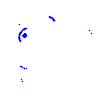
Particle: kaon